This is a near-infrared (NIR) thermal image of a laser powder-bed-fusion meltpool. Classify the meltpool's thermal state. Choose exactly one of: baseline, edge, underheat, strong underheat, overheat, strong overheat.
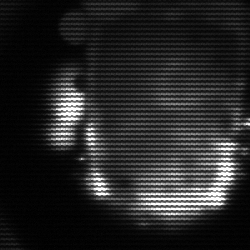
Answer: baseline